Chest X-ray. View position: PA
Patient age: 40
Patient sex: M
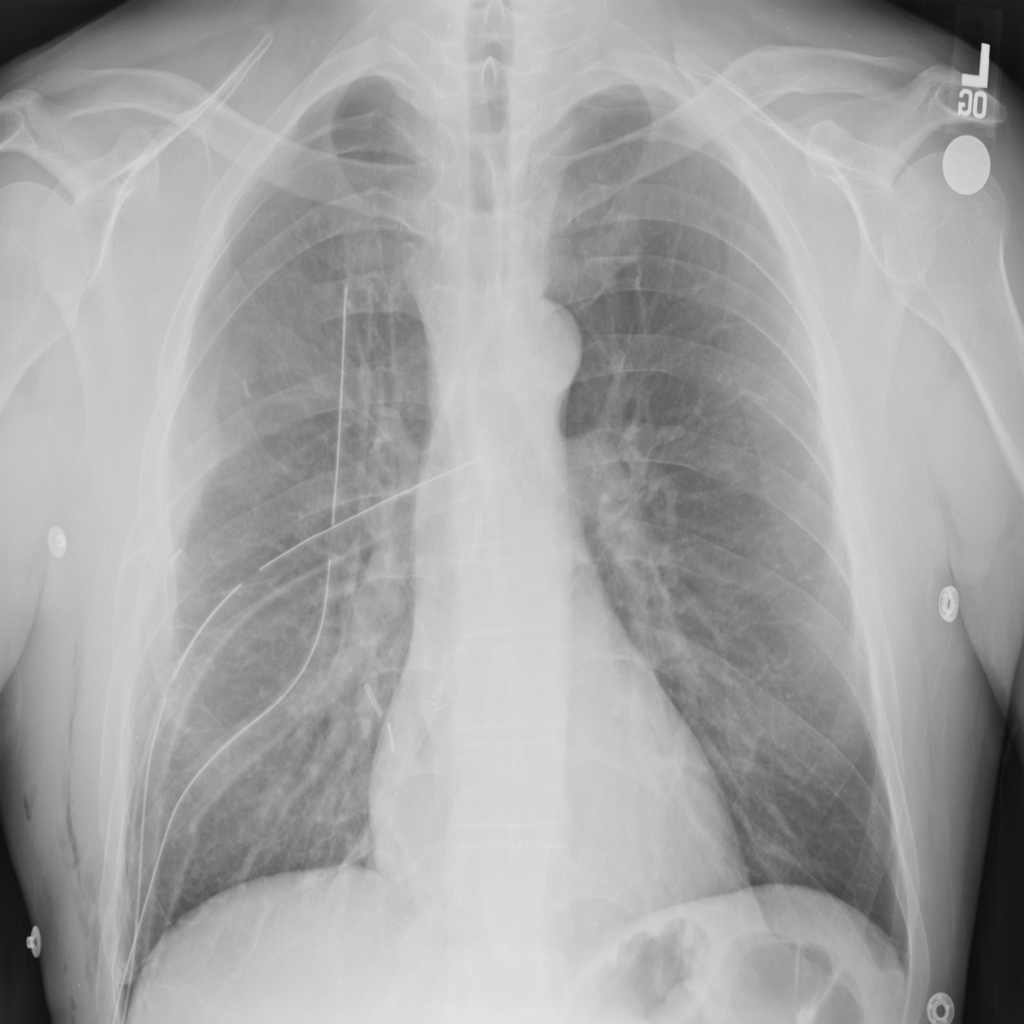
Finding: Pneumothorax